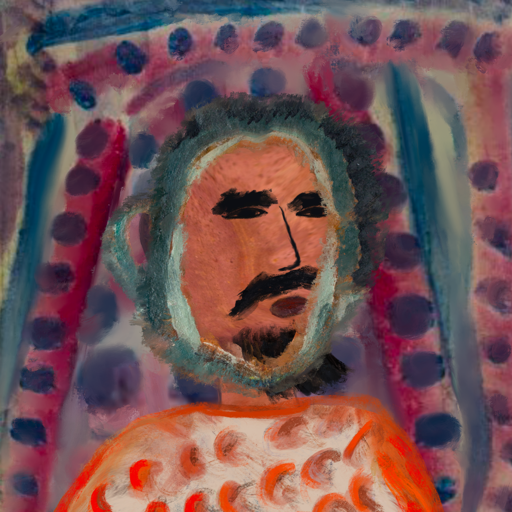
Background: HillGirl, Head And Neck Side: Mother_And_Son_Mother, Face Side: Mosgoul, Bust: Rupkatha, Hair Side: Boggyland, Head Accessory: Blank, Second Necklace: Blank, Necklace: Blank, Baby: Blank